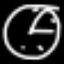
Label: clock